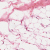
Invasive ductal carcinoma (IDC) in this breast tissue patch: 0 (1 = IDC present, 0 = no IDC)